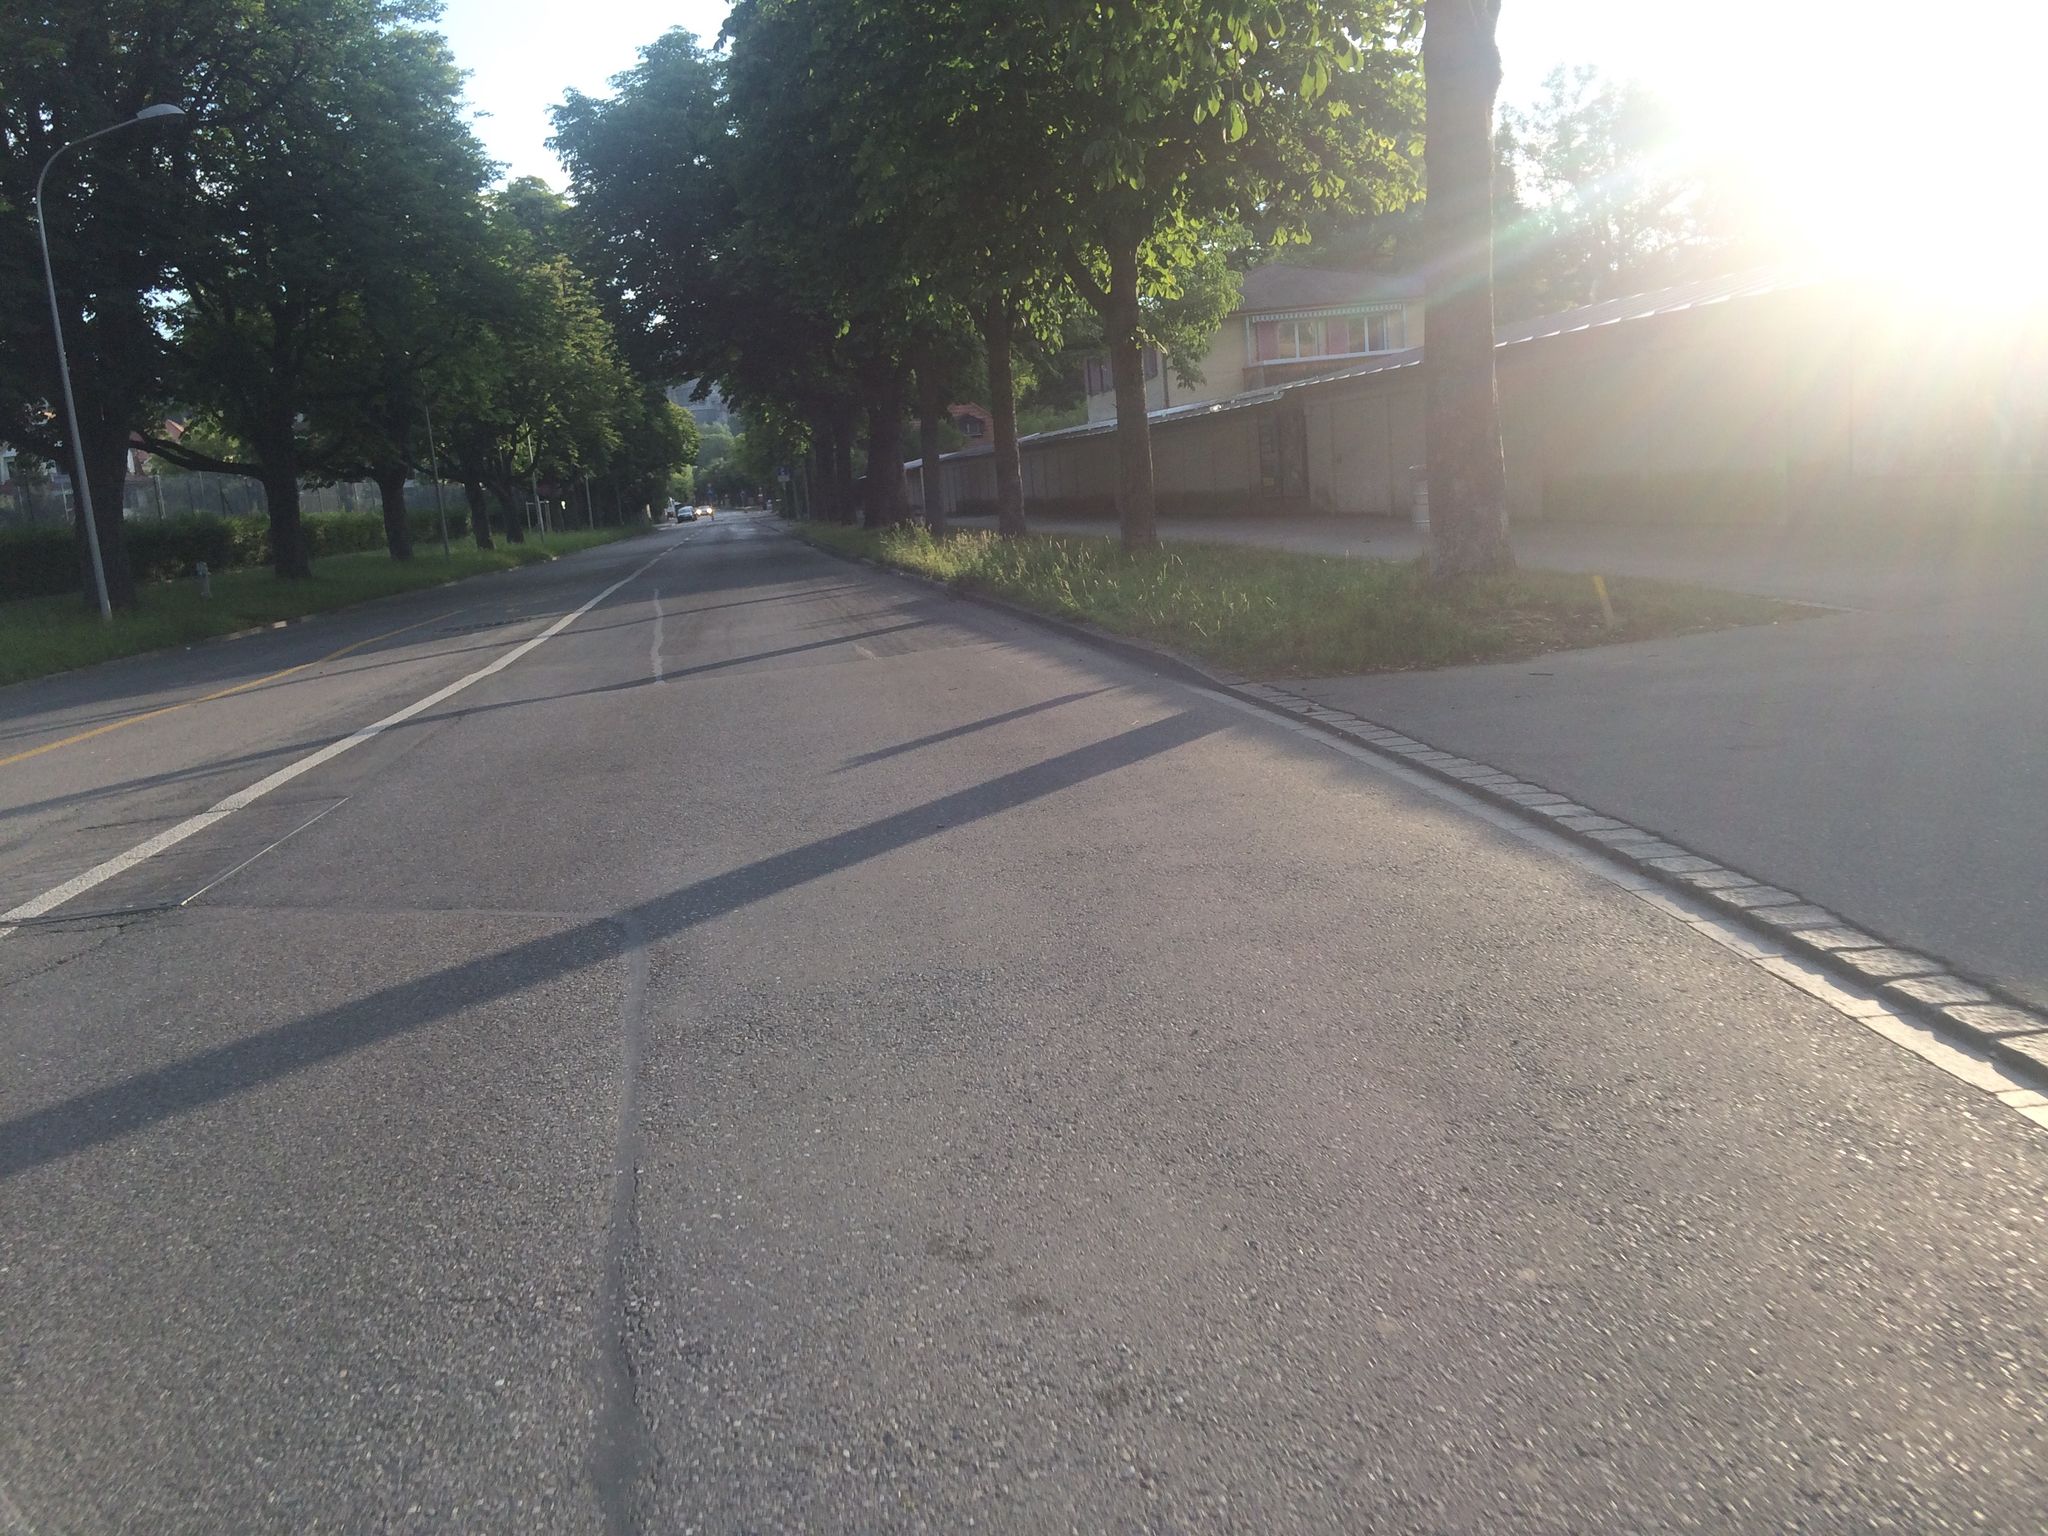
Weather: clear
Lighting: day
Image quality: good
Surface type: driving surface
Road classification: service
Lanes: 1
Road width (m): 2, 3
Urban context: urban centre
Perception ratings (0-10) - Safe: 1.68, Lively: 2.71, Beautiful: 8.16, Boring: 2.77, Depressing: 2.92, Wealthy: 1.3